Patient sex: M
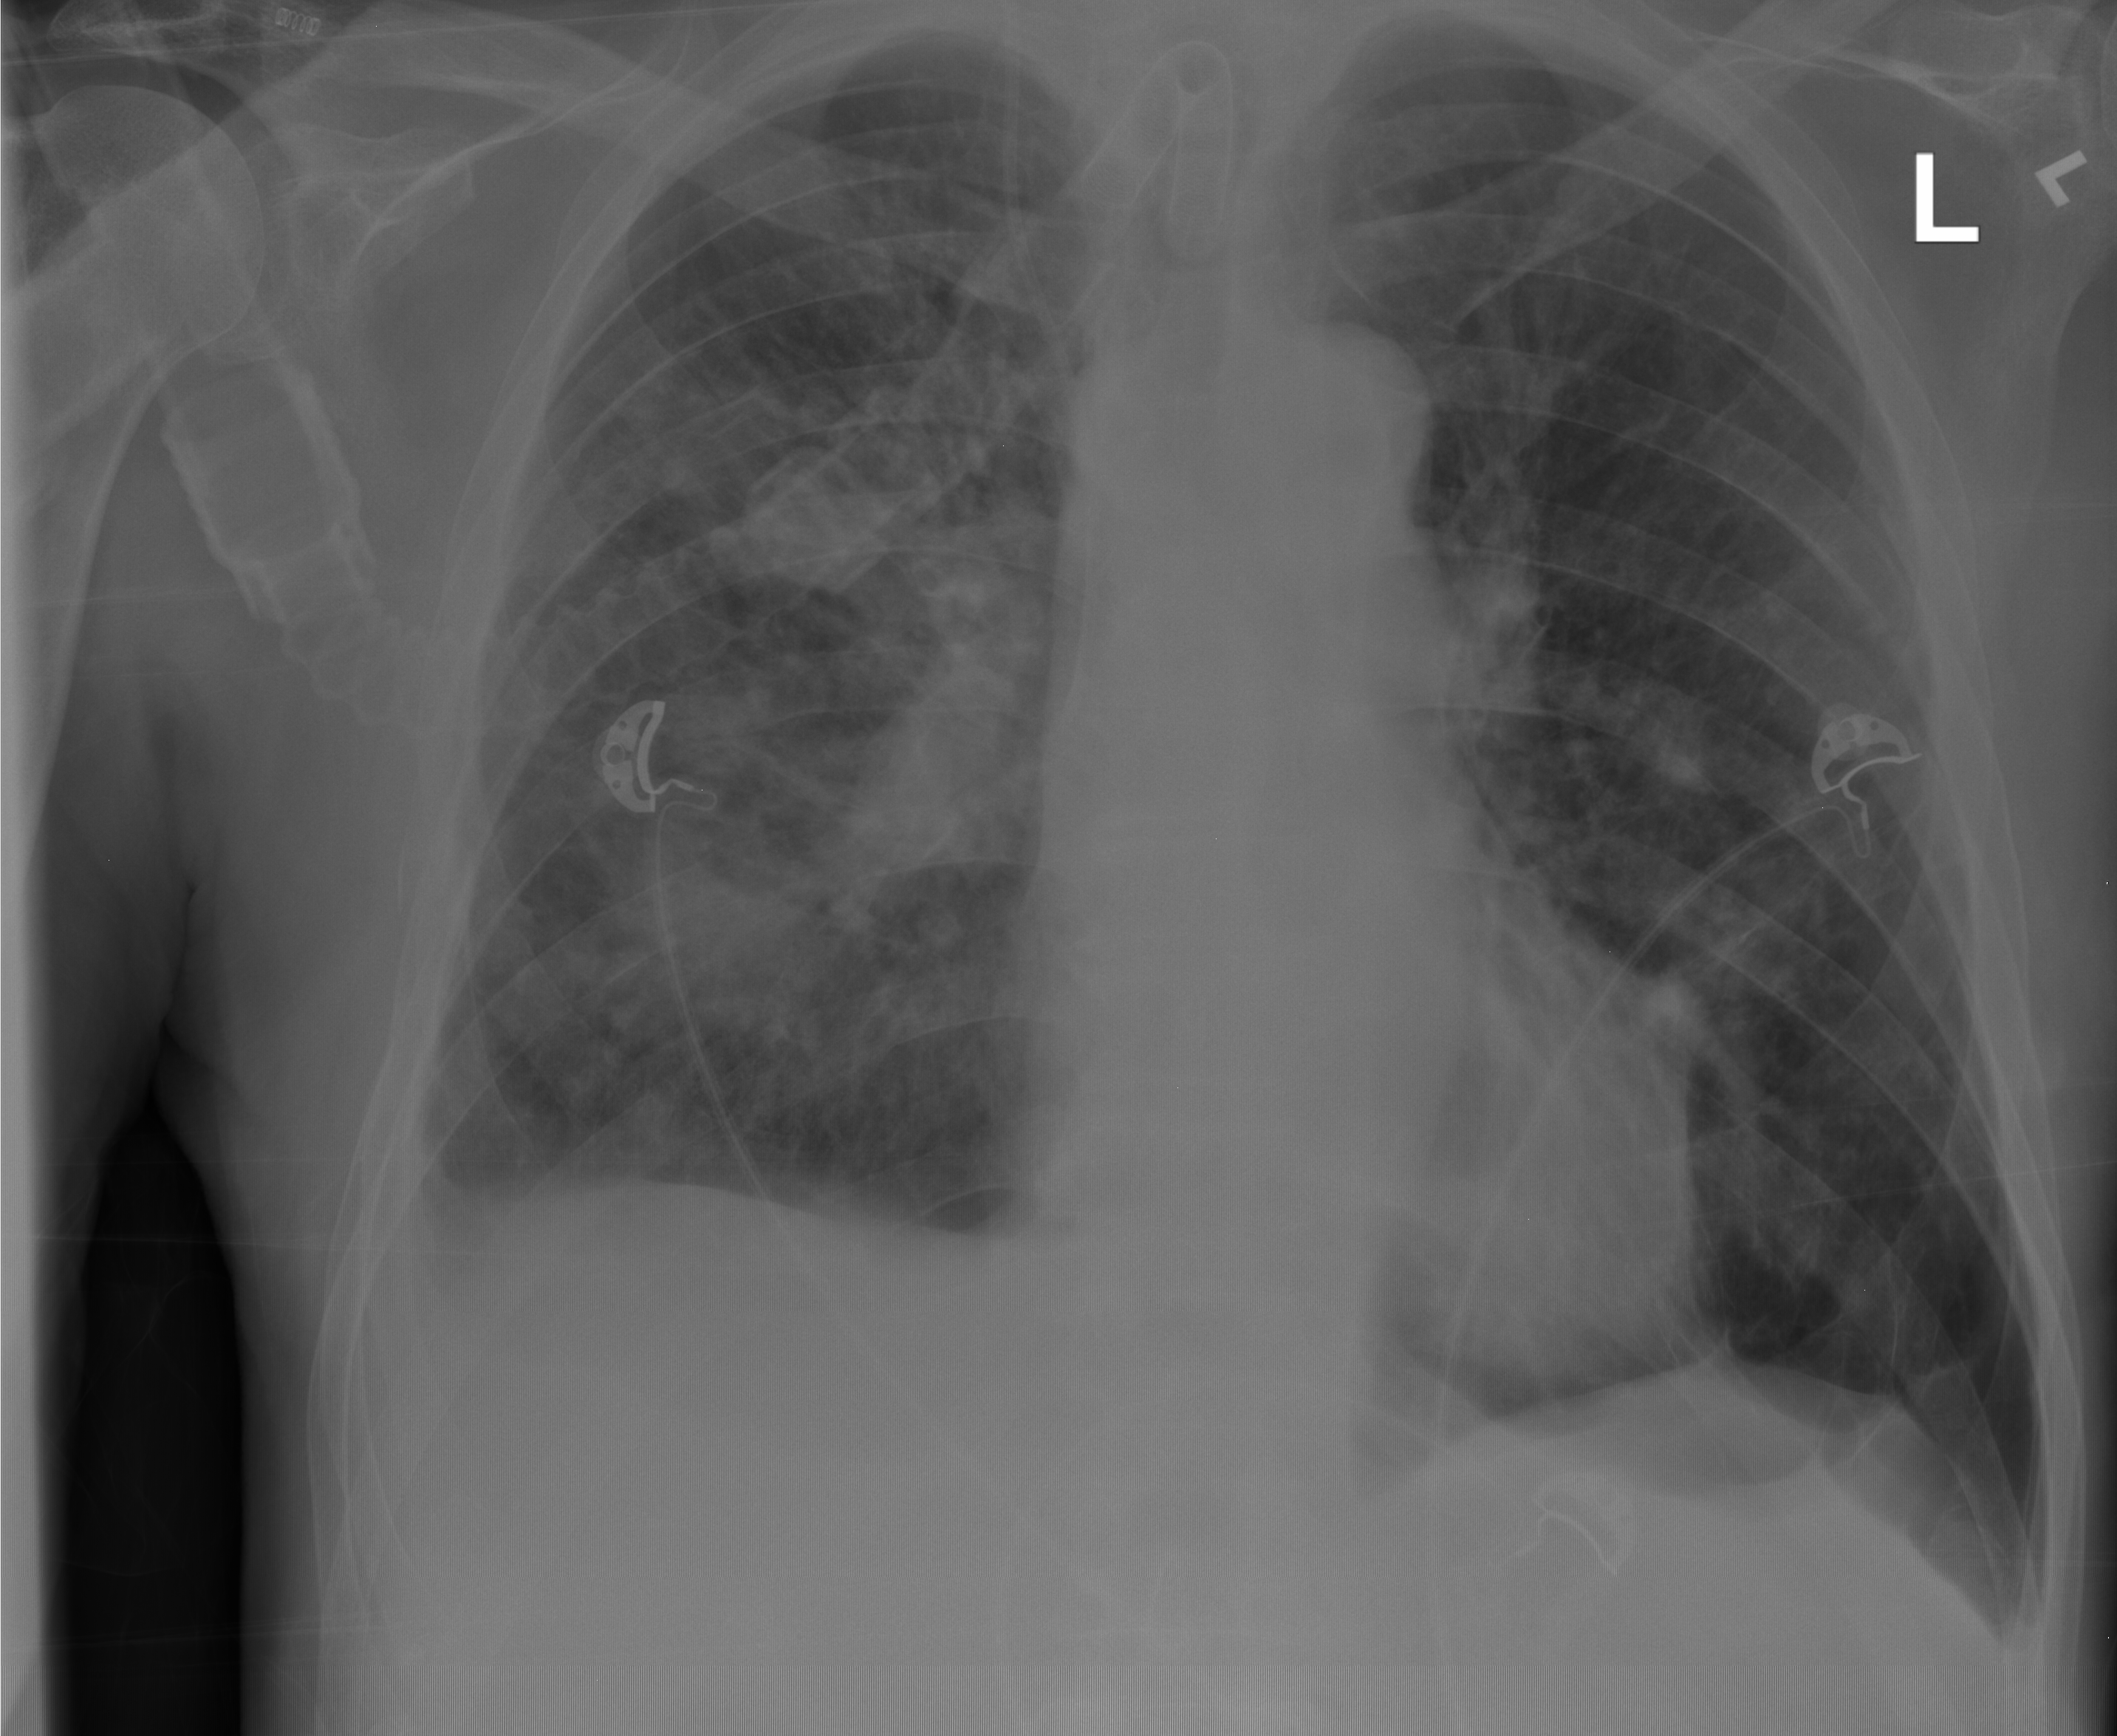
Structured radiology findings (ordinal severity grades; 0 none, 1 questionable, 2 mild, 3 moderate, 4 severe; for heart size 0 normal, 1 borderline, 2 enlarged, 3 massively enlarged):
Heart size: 0
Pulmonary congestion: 2
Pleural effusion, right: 0
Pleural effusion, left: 0
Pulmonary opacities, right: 3
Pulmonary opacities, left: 2
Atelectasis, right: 2
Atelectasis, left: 0